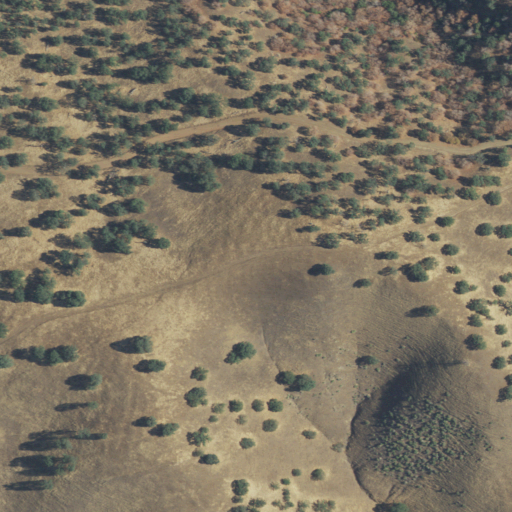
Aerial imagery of ridge(s) in California named Hay Corral Ridge containing shrub, evergreen forest, grassland, and deciduous forest